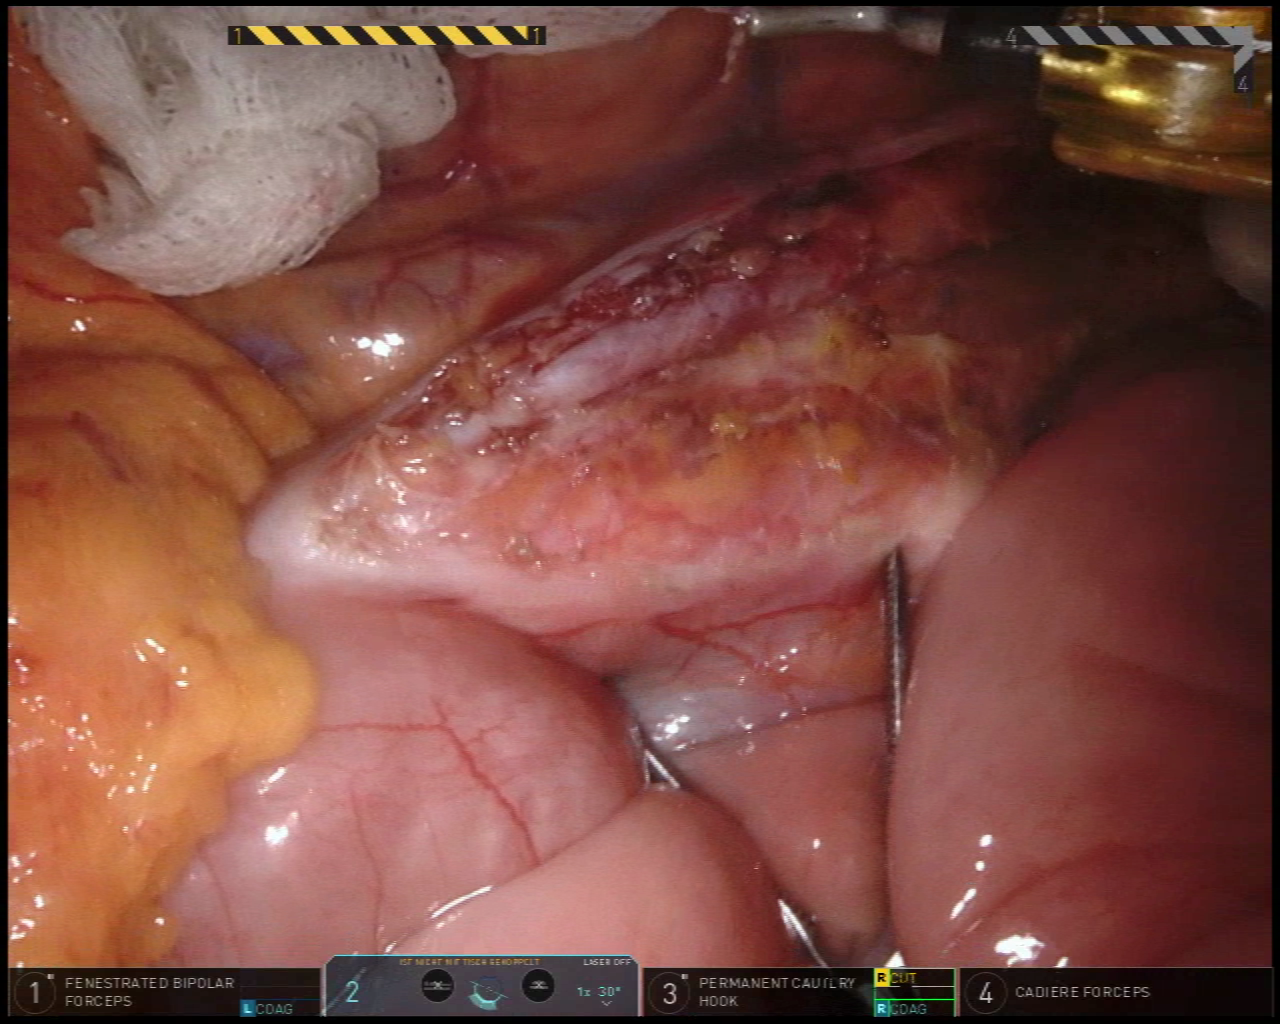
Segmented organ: inferior_mesenteric_artery
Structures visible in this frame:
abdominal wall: no
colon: no
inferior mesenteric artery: yes
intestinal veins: no
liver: no
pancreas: no
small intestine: yes
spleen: no
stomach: no
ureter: no
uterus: no
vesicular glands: no